Interaction volume radius: 5 \u00c5
Interaction volume height: 10 \u00c5
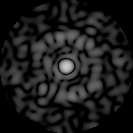
Disorder parameter: 0.8407